Chest X-ray:
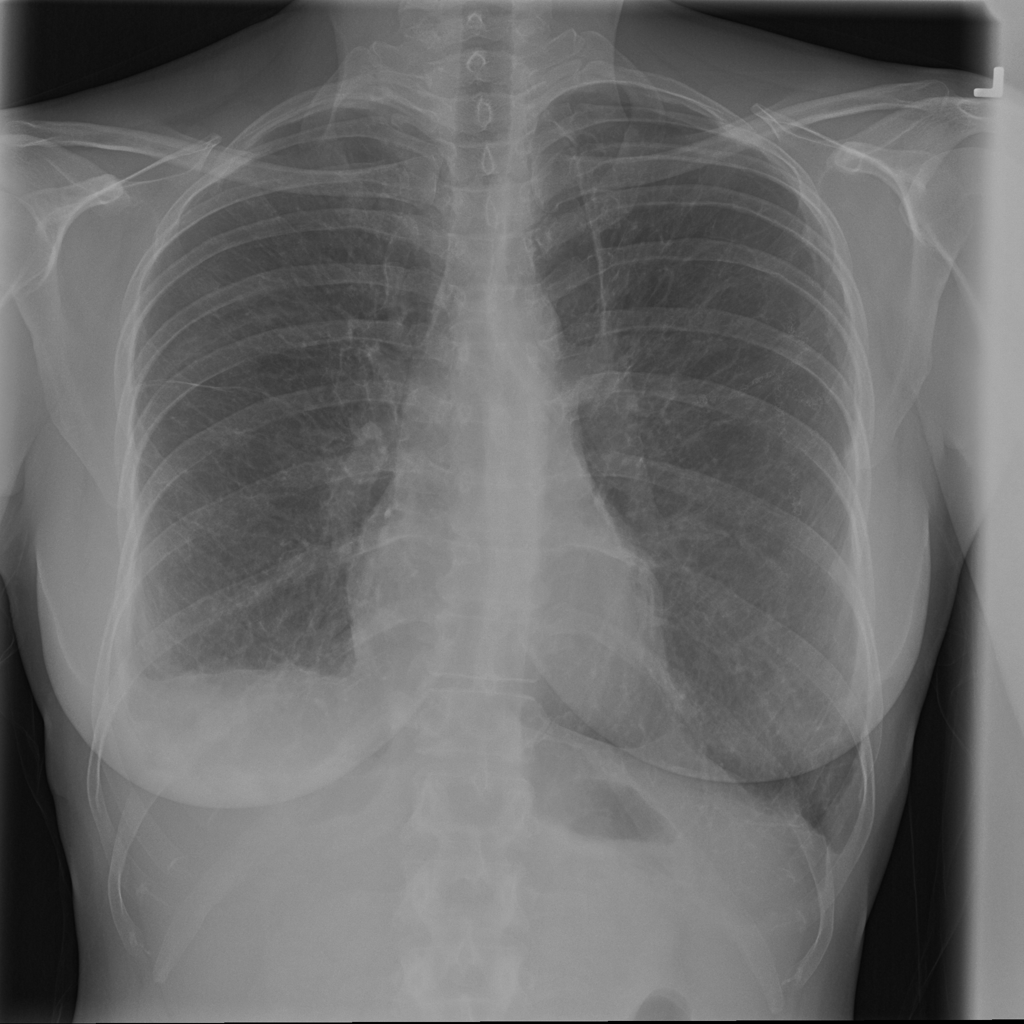
Findings: Fibrosis, Pleural Thickening
No abnormal finding: no